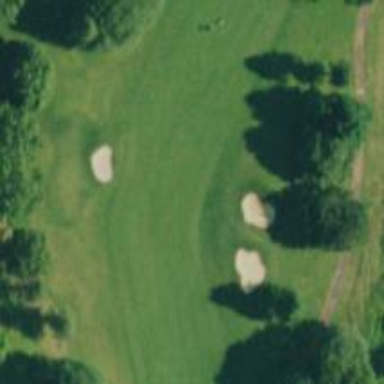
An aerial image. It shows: View of golf hole.